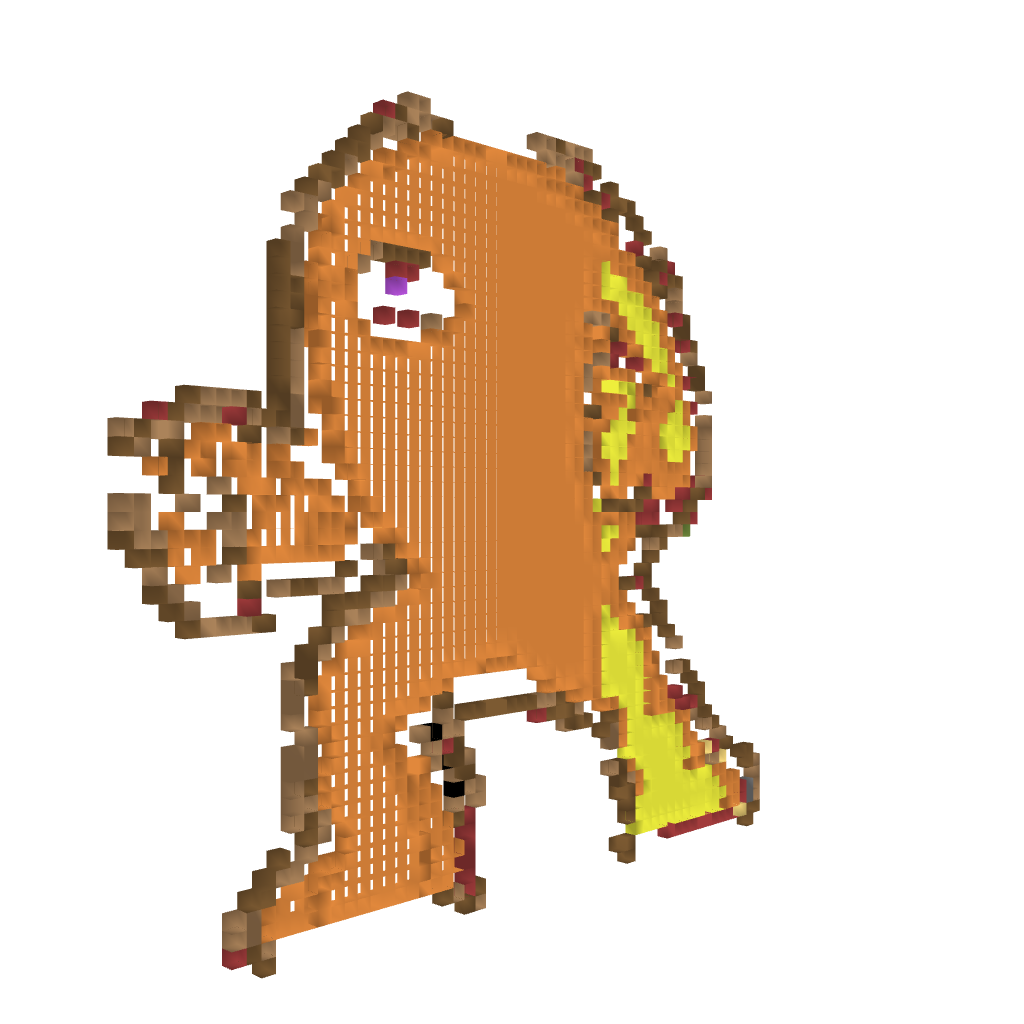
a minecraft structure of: Yellow Devil (ErnieCIII) bad low quality